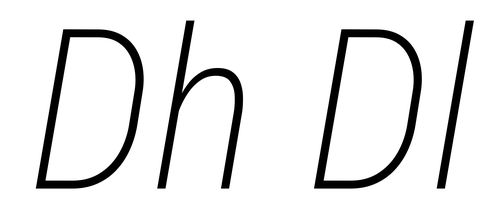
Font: Roboto-Italic_Condensed_ExtraLight_Italic